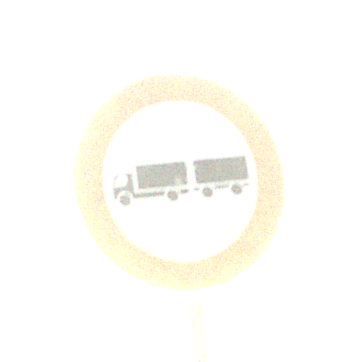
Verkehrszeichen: VerbotLastkraftwagenMitAnhaenger
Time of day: SunriseSunset
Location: Outdoor (Nature)
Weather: PartlyCloudy
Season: NotSpecified
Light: Natural